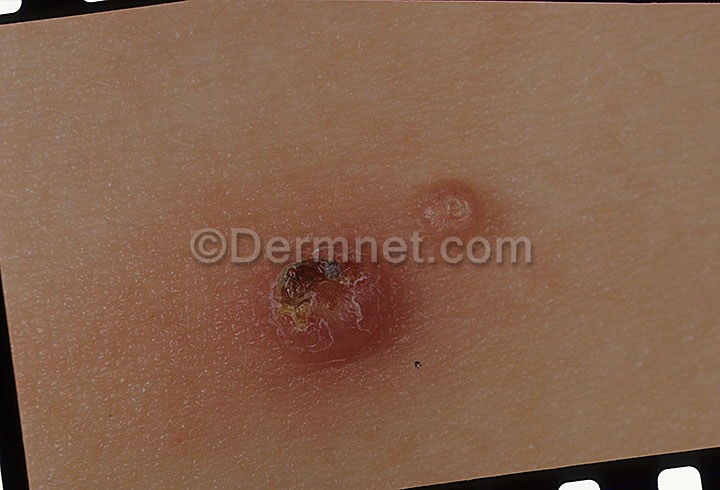
Disease: Warts Molluscum and other Viral Infections